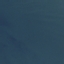
Land use / land cover class: SeaLake